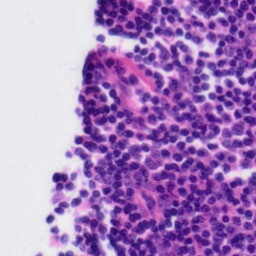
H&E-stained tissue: Tonsil